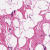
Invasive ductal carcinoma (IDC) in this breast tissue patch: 0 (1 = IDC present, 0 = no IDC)